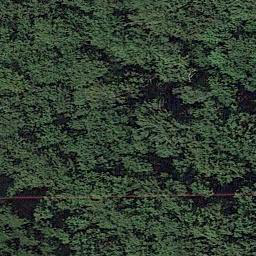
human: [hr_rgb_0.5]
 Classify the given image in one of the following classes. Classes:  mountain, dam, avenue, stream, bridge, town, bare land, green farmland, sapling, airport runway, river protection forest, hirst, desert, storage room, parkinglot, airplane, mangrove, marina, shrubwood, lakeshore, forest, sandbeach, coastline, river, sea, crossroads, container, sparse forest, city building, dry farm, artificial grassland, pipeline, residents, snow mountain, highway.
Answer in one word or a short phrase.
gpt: forest